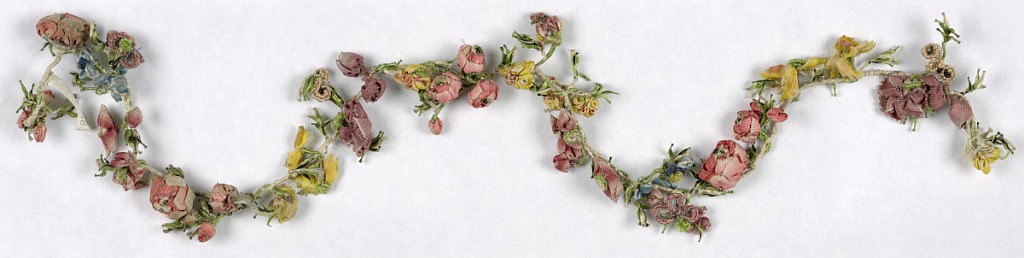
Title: Cord
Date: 18th century
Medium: linen, silk, wire
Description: Buds and flowers made of ribbons and silk floss fastened closely to linen cord.